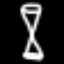
Label: hourglass